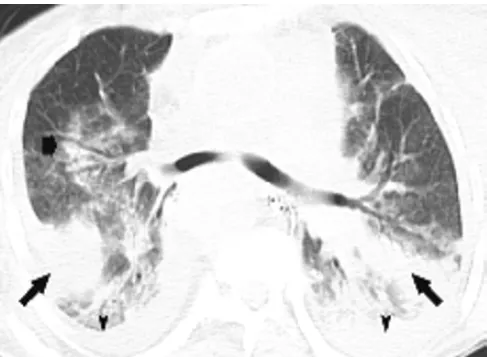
Case 1: Transverse unenhanced computed tomography (CT) images (A and B) demonstrate dense peribronchial consolidation (thin arrows) with air bronchograms (curved arrows); note the rim of consolidation (wide arrow) peripheral to a focus of ground-glass opacity, reminiscent of the "reverse halo" sign seen in organising pneumonia, and small bilateral effusions are present (arrowheads).
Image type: radiology (ct)